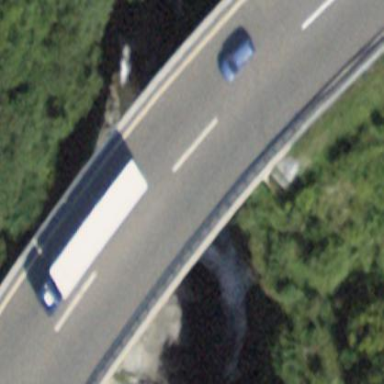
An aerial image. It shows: Man-made bridge.